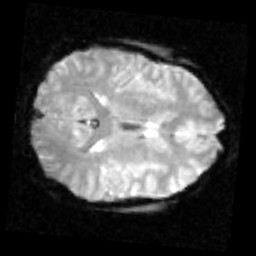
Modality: inplaneT2
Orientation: axial
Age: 25
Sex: female